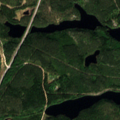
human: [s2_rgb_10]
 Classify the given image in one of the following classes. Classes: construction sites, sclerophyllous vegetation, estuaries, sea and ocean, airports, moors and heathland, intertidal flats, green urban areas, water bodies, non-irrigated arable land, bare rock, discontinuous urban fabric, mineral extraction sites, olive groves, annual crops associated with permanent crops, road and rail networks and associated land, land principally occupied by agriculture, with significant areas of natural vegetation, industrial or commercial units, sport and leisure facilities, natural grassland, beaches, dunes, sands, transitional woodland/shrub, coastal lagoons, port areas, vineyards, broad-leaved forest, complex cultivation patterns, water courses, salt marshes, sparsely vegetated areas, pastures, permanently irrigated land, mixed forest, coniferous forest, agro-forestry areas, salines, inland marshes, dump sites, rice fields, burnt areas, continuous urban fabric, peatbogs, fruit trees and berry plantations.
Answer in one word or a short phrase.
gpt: coniferous forest, mixed forest, water bodies